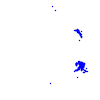
Particle: proton